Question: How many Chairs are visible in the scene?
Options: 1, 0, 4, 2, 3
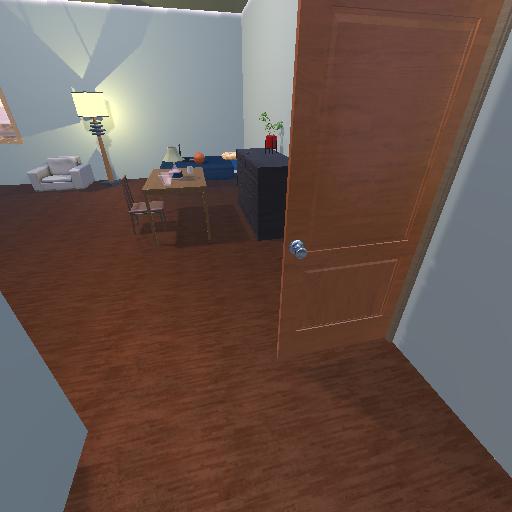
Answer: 1